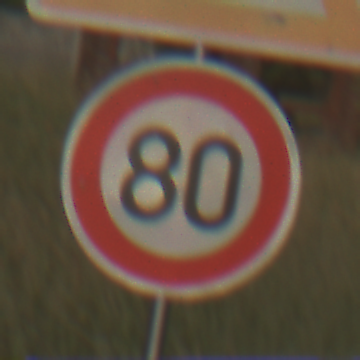
Verkehrszeichen: Geschwindigkeit80
Zusatzzeichen oben: KurveLinks
Umgebung: Outdoor, Nature
Tageszeit: MorningAfternoon
Wetter: Clear
Licht: Natural
Jahreszeit: NotSpecified
Kontrast: HighContrast